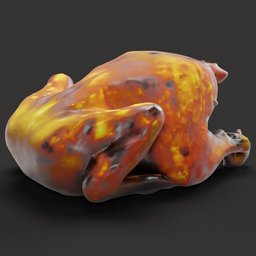
Label: nature